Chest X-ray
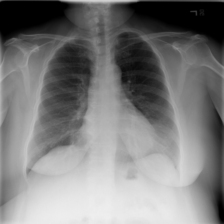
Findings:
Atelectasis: negative
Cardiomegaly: negative
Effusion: negative
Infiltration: negative
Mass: negative
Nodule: negative
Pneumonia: negative
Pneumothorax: negative
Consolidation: negative
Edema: negative
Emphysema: negative
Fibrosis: negative
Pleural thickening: negative
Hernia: negative